九年级 · 度量几何学
(本题3分)(2021$cdot$浙江杭州$cdot$九年级阶段练习)如图所示,$AB$是$odotO$的直径,$BC=CD=DE,angleCOD=34^{circ}$,则$angleAEO$的度数为
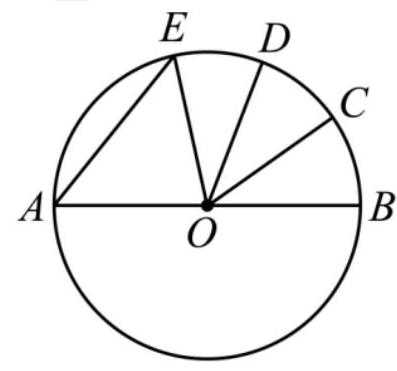
答案: $51^{circ}51$度
解析: 【分析】由$BC=CD=DE$,可求得$angleBOC=angleEOD=angleCOD=34^{circ}$,继而可求得$angleAOE$的度数;然后再根据等腰三角形的性质和三角形内角和定理来求$angleAEO$的度数.【详解】解：如图,$becauseBC=CD=DE,angleCOD=34^{circ}$,$thereforeangleBOC=angleEOD=angleCOD=34^{circ}$,$thereforeangleAOE=180^{circ}-angleEOD-angleCOD-angleBOC=78^{circ}$.又$becauseOA=OE$,$thereforeangleAEO=angleOAE$$thereforeangleAEO=frac{1}{2}timesleft(180^{circ}-78^{circ}right)=51^{circ}$.故答案为:$51^{circ}$.【点睛】本题考查了弧与圆心角的关系.此题比较简单,注意掌握数形结合思想的应用.